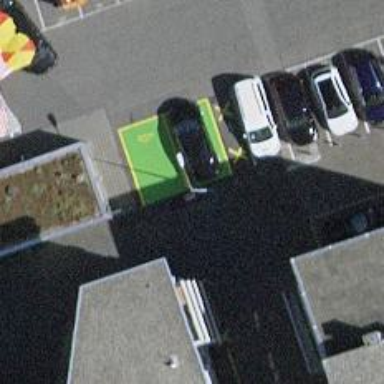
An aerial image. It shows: Charging station.